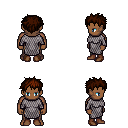
a pixel art fantasy rpg character, male body template, human, dark skin, chain mail, teal pants, brown bedhead hairstyle, brown shoes, four views (front, back, left, right), 2x2 character sprite sheet, small pixel art, hard edges, no anti-aliasing